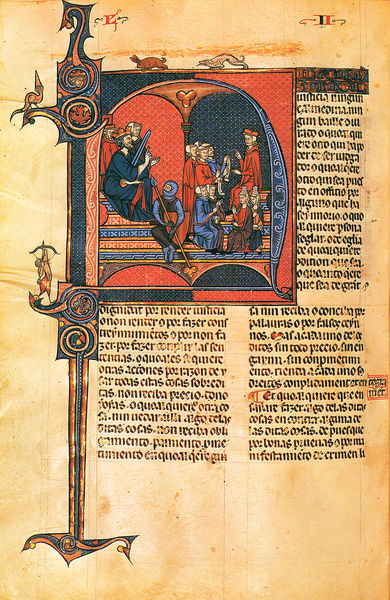
Titel: Ludwig Ms. XIV 6, Vidal Mayor, Pamplona IV
Künstler: Michael Lupi de Candiu
Institution: Malibu, J. Paul Getty Museum
Schlagwörter: blau, mann, menschen, damen, frankreich, frau, hut, hüte, säule, rot, tiere, muster, kappen, bibel, gold, krone, schrift, papier, bogen, treppe, könig, lanze, thron, verzierung, schild, buch, seite, schwert, text, buchstaben, soldat, initiale, helm, herrscher, kardinal, ritter, buchseite, mittelalter, königin, hofstaat, latein, handbuch, schwören, brevier, biblia pauperum, duc, heilsspiegel, mediävistik